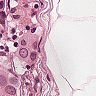
Metastatic tissue present: yes